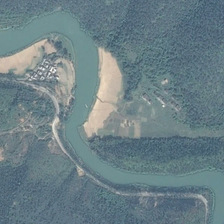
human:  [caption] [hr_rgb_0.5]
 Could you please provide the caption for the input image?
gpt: many green trees are in two sides of a curved river .

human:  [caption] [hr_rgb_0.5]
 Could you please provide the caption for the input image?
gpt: many green trees are in two sides of a curved river .

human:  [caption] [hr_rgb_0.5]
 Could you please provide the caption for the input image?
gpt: many green trees are in two sides of a curved river .

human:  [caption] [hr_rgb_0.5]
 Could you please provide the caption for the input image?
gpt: many green trees are in two sides of a curved river .

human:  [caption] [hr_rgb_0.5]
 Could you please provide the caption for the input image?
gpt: many green trees are in two sides of a curved river .